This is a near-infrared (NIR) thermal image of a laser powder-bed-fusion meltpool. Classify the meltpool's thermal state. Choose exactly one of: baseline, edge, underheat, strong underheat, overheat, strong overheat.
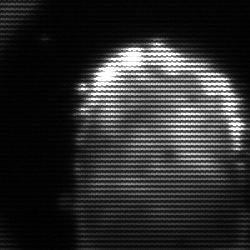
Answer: baseline